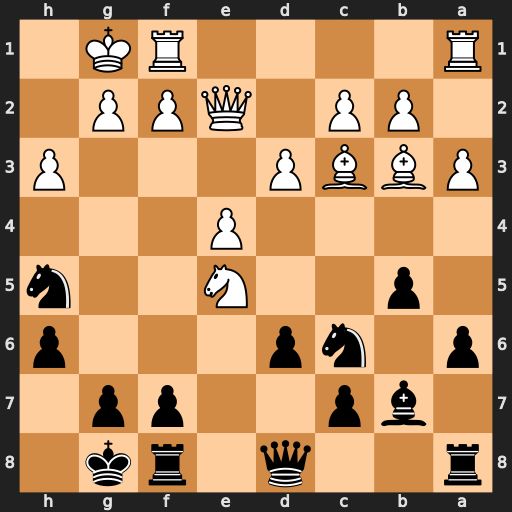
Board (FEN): r2q1rk1/1bp2pp1/p1np3p/1p2N2n/4P3/PBBP3P/1PP1QPP1/R4RK1
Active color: b
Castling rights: -
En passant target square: -
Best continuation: Nf4 Qf3 dxe5